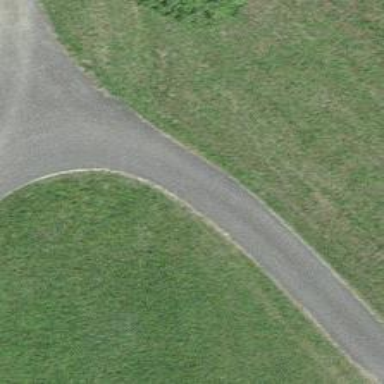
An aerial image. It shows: Well-maintained track road with grade 1 tracktype.